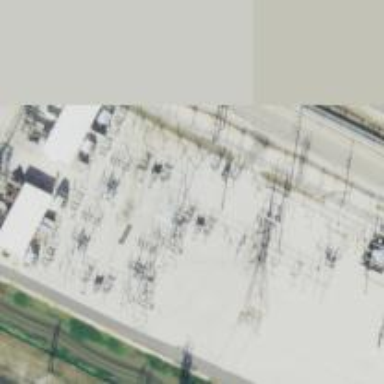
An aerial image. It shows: Switch used for power control.